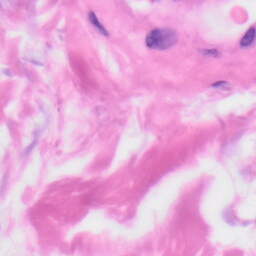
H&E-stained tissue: Skin